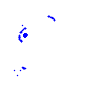
Particle: kaon